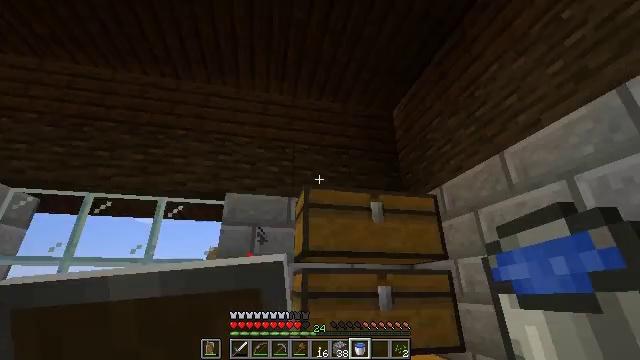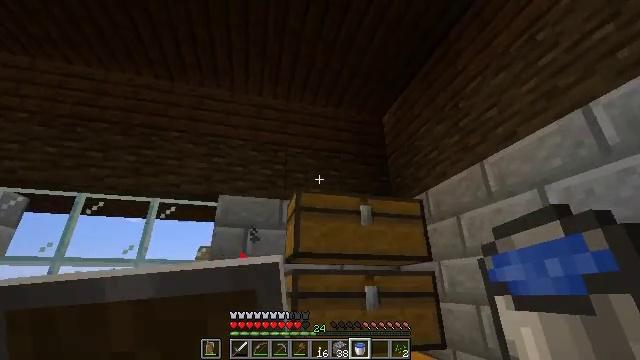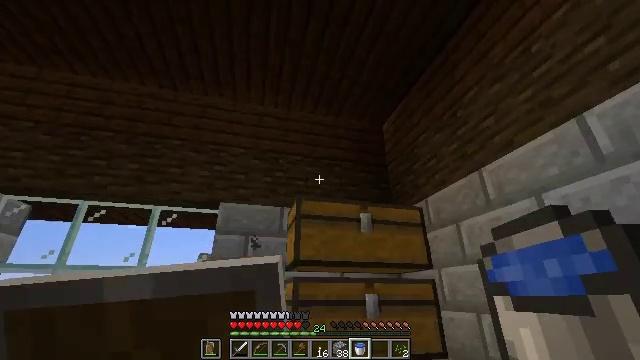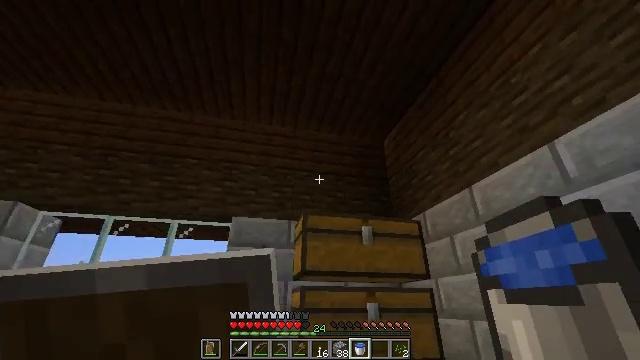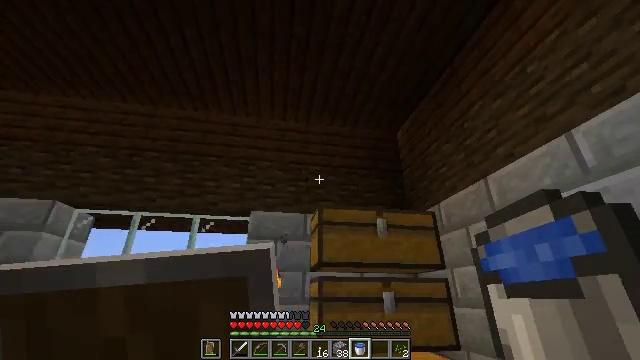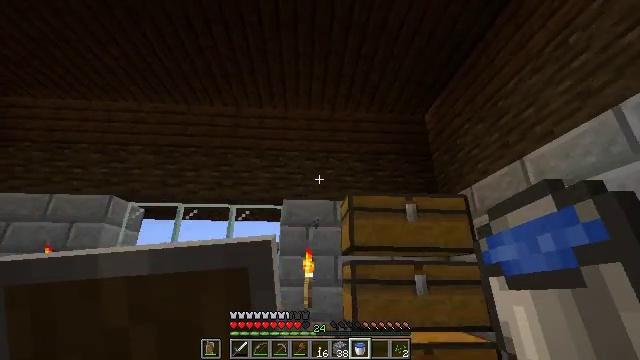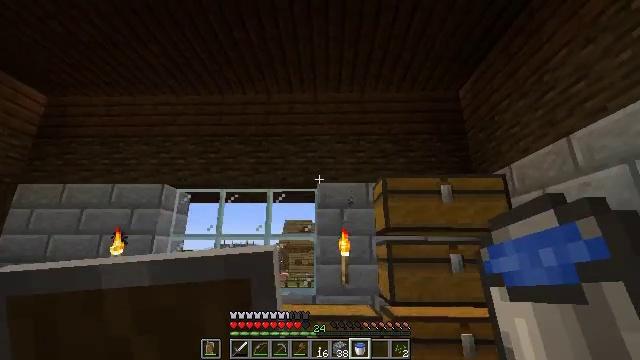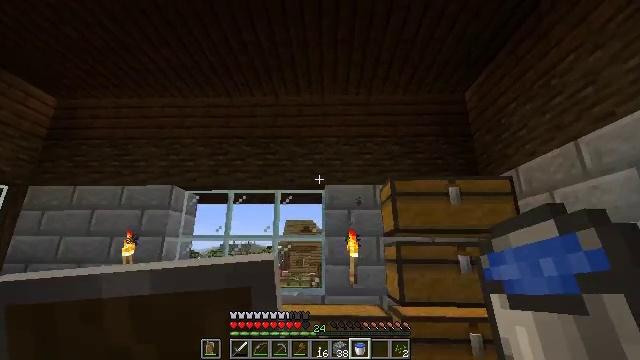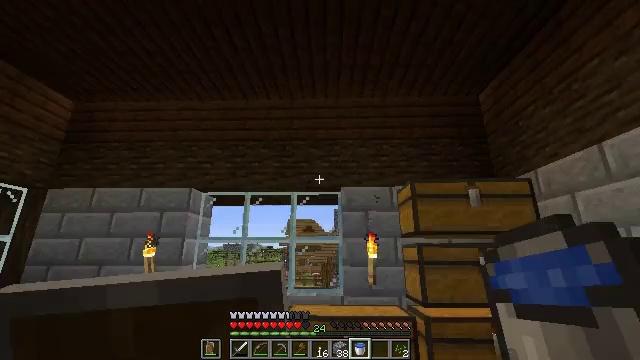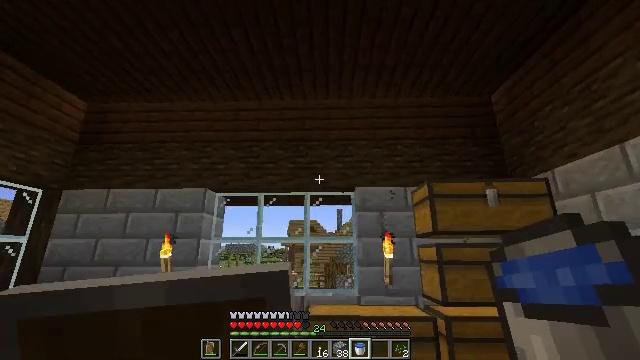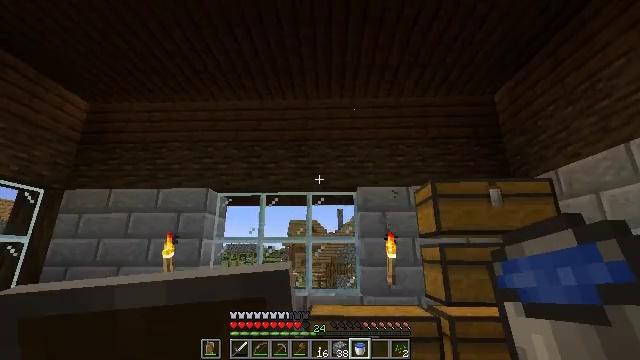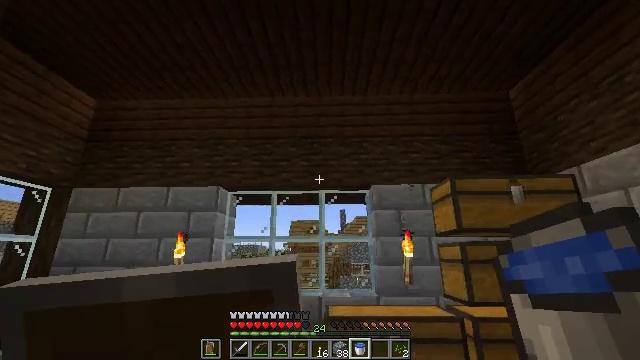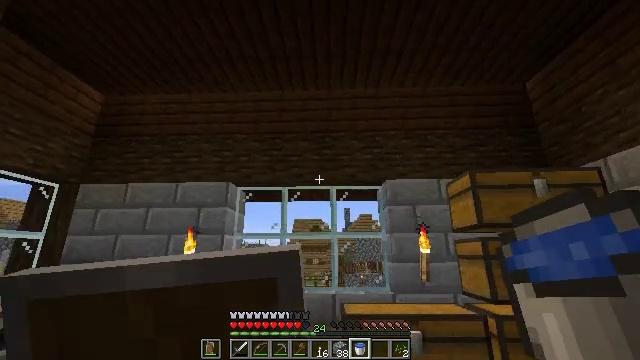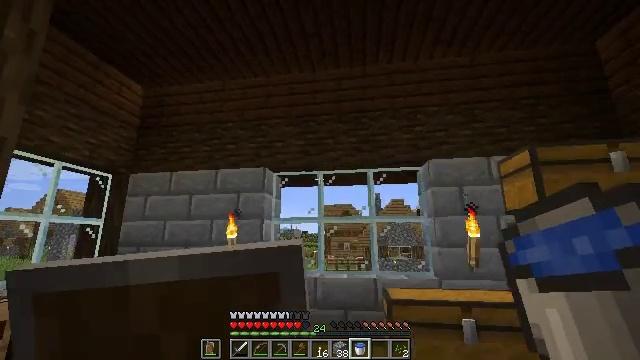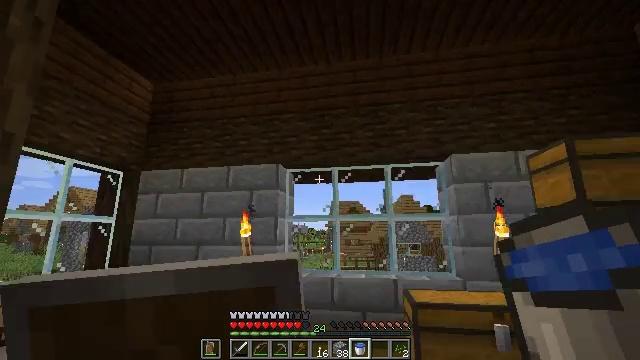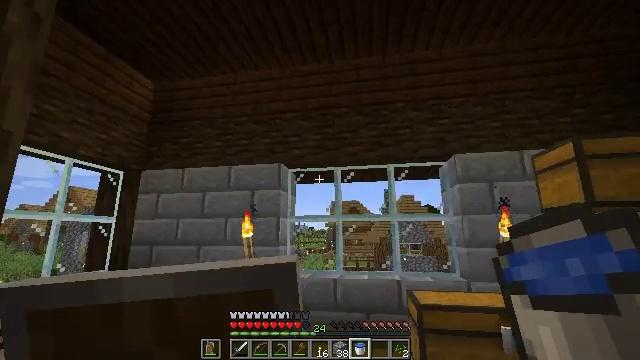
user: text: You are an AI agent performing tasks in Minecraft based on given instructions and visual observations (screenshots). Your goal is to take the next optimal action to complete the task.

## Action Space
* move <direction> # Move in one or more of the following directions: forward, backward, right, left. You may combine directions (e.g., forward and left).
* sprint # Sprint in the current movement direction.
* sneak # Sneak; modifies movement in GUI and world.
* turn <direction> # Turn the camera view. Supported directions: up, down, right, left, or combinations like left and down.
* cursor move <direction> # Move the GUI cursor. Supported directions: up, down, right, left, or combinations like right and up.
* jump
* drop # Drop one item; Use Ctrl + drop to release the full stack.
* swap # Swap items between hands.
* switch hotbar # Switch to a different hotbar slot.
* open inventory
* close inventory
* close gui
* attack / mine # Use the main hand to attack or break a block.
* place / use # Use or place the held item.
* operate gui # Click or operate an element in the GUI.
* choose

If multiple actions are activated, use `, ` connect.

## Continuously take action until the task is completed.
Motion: motion action
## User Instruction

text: Attack the chest to pick it up.
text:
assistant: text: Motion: move back, turn right
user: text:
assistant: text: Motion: move back, turn up
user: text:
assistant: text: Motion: move back, turn left and up
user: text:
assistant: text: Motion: move back and move left, turn left and down
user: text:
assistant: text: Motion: move back and move left, turn left and down
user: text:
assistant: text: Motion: move left, turn left and down
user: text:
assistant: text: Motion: move left
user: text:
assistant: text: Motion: move left
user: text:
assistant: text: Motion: move left
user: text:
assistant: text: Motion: move forward and move left
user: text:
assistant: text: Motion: move forward and move left
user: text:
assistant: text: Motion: move forward and move left
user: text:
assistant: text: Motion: move forward and move left, turn left and down
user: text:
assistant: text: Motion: move forward and move left, turn left
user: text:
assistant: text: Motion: move forward and move left
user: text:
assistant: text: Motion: move forward, turn down
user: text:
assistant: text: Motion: move forward, turn right and down
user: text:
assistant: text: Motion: move forward, turn right and down
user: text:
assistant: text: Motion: move forward, turn right and down
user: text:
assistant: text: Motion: turn right and up
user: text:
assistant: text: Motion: no_op
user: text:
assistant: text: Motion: no_op
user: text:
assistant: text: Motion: turn right and down
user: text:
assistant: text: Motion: turn right and up
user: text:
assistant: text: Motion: move forward, turn right and up
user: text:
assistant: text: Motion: move forward and move right, turn right and up
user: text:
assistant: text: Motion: move forward and move right
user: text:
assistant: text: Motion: move forward and move right
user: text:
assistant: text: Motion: move forward and move right
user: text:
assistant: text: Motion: move forward and move right